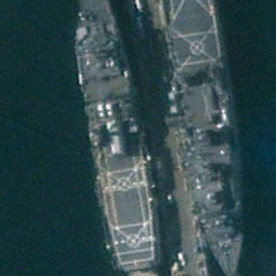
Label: combat